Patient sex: M
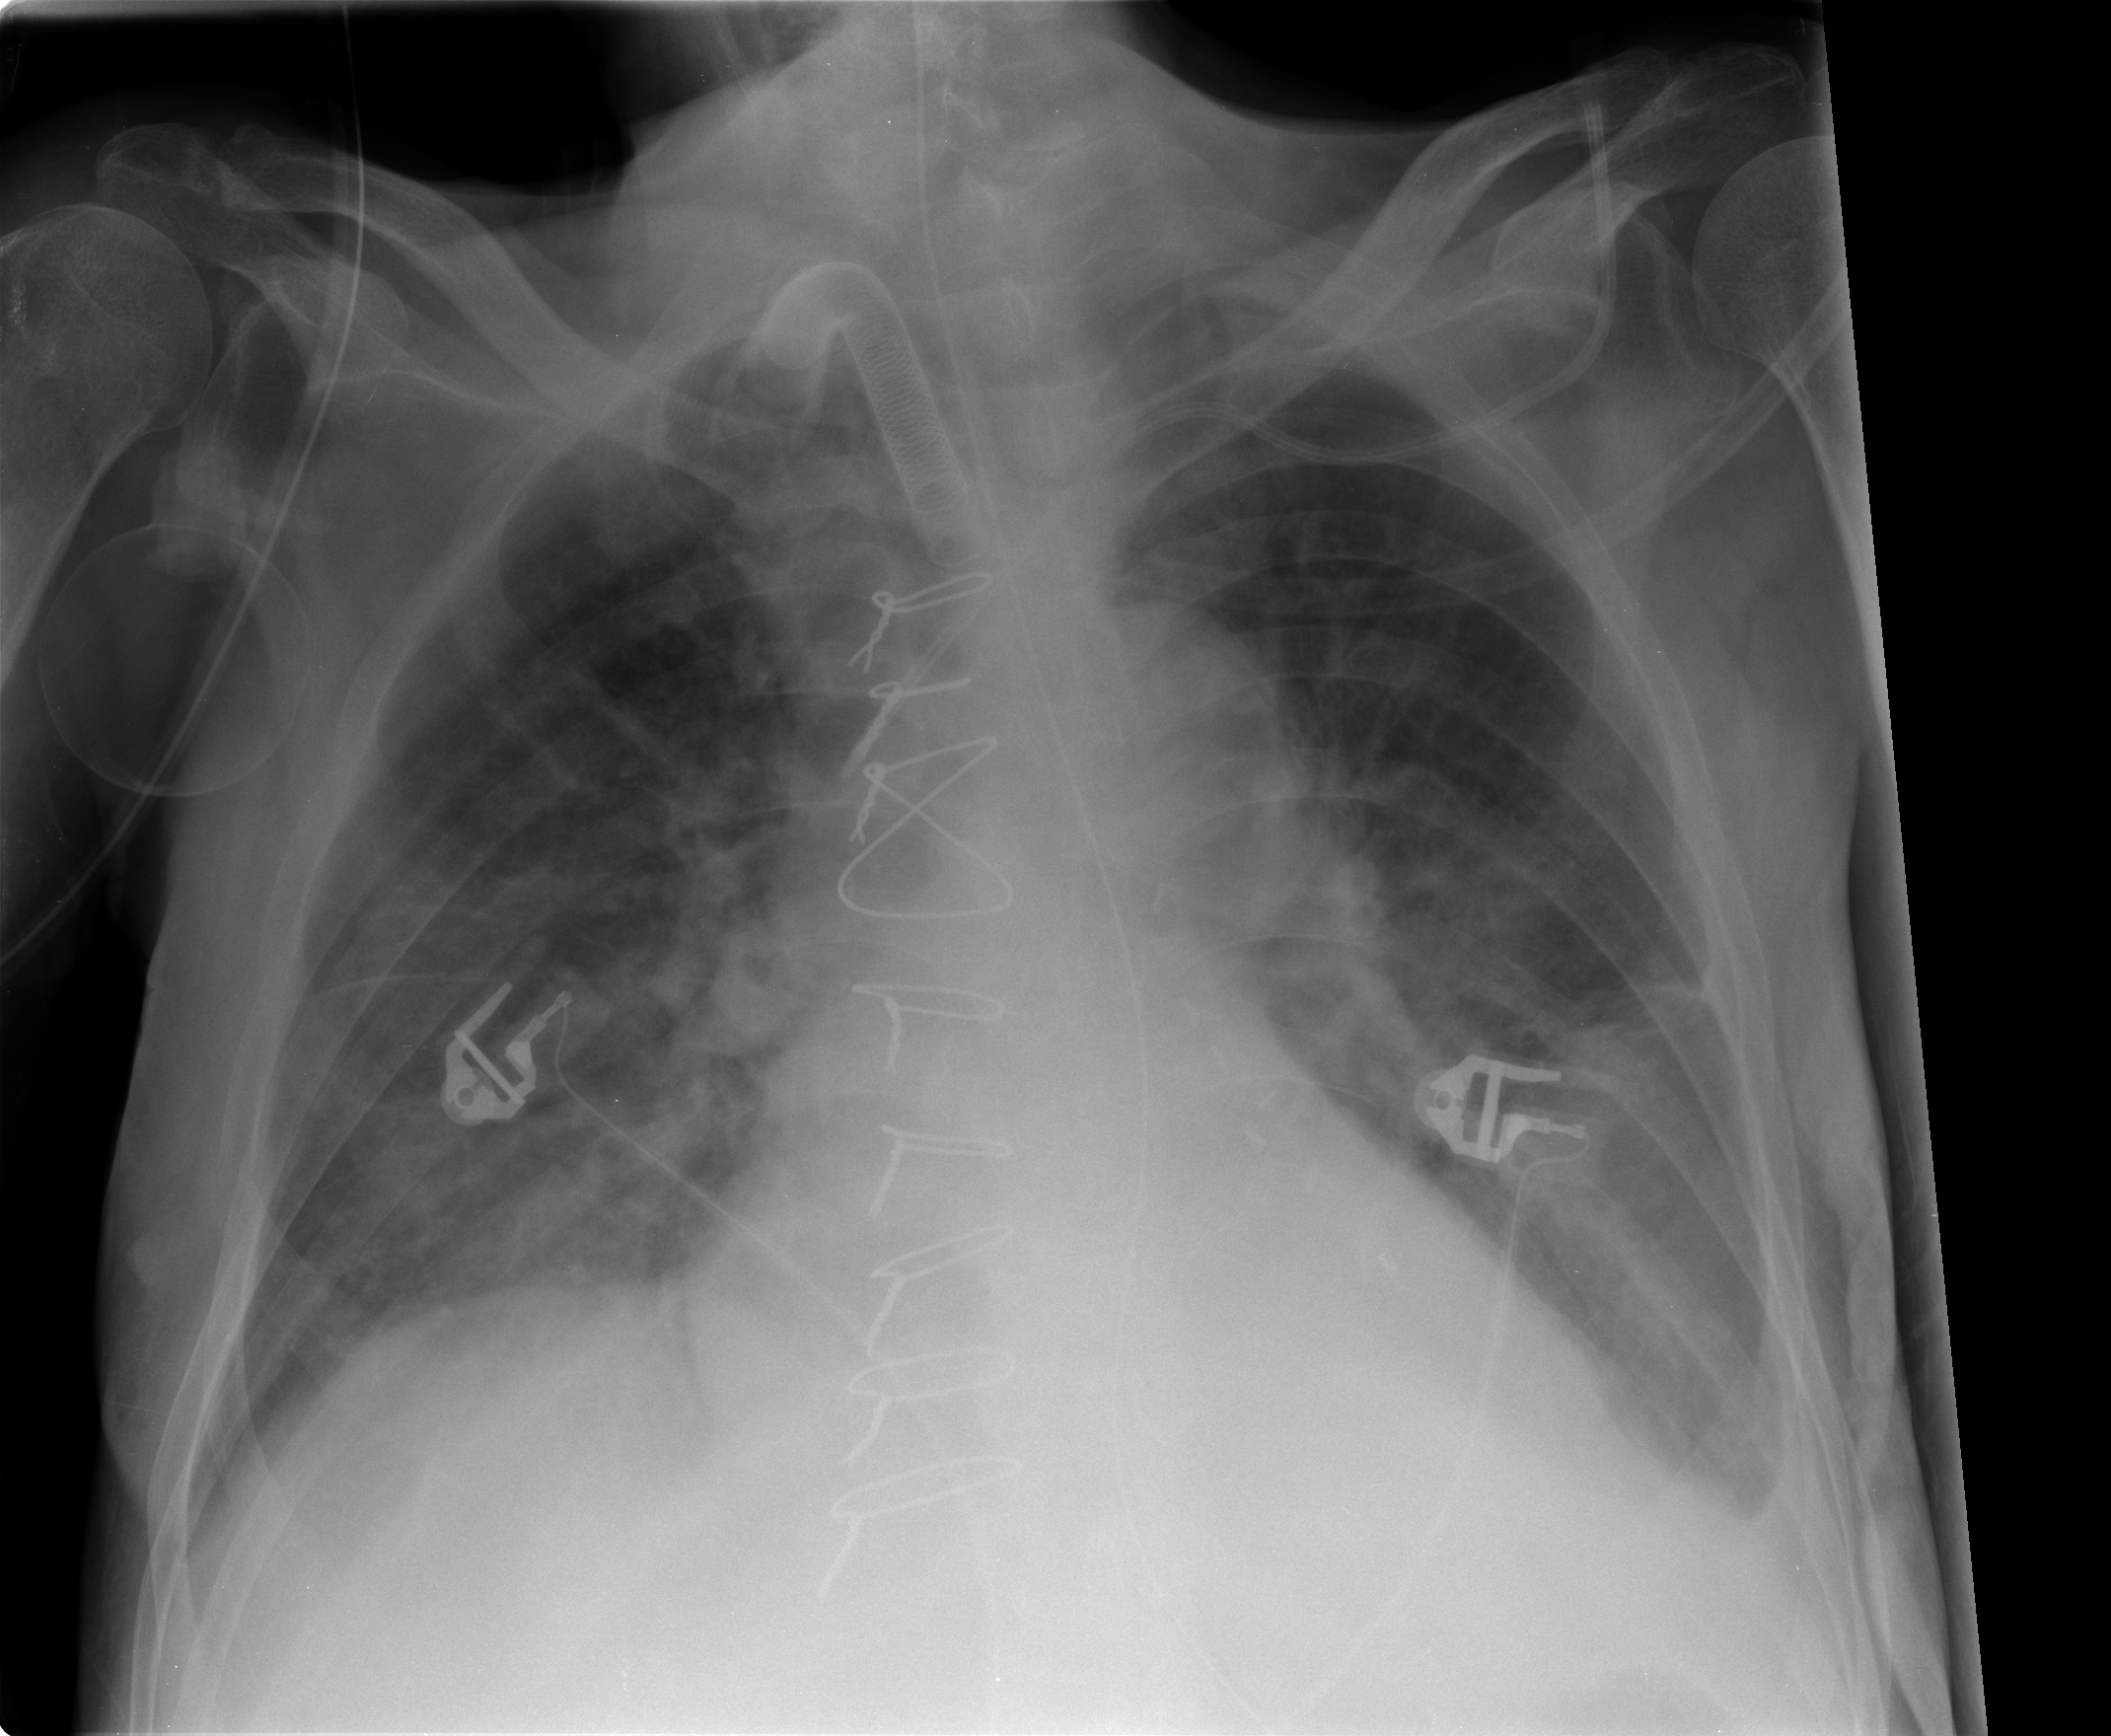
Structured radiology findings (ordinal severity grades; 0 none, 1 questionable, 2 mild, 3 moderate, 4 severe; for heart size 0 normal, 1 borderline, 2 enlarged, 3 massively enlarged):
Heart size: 2
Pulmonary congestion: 2
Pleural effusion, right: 0
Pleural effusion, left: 1
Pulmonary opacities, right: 2
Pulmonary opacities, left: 2
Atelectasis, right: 1
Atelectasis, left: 1